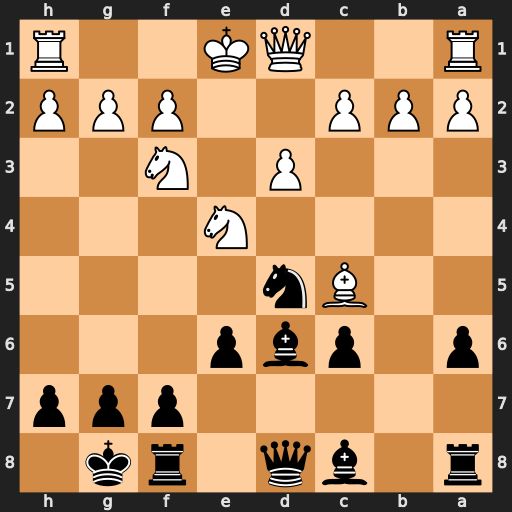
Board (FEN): r1bq1rk1/5ppp/p1pbp3/2Bn4/4N3/3P1N2/PPP2PPP/R2QK2R
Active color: b
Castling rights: KQ
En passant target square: -
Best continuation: Bxc5 Nxc5 Qa5+ Qd2 Qxc5